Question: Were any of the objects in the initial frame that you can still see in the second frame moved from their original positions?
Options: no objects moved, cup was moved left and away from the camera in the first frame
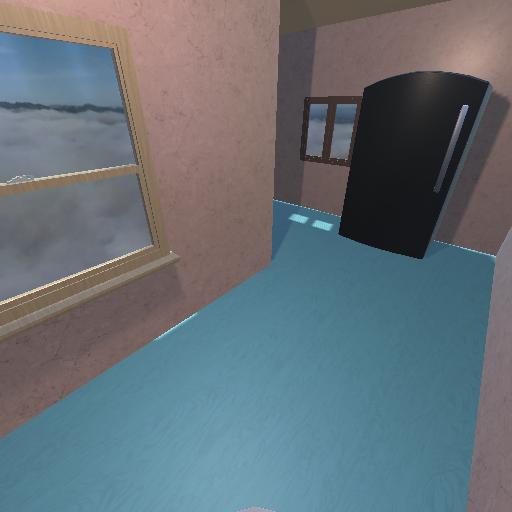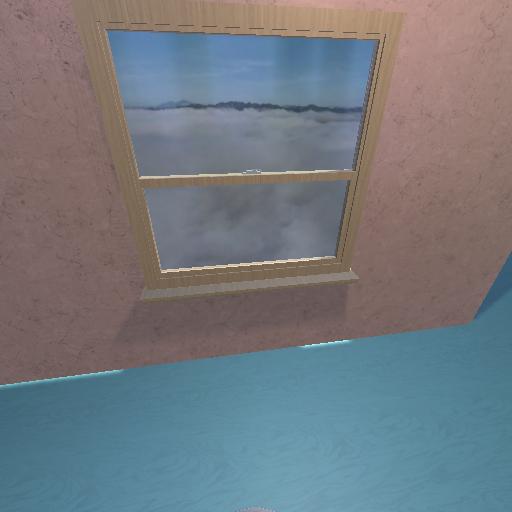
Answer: no objects moved